Interaction volume radius: 5 \u00c5
Interaction volume height: 20 \u00c5
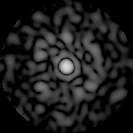
Disorder parameter: 0.8065